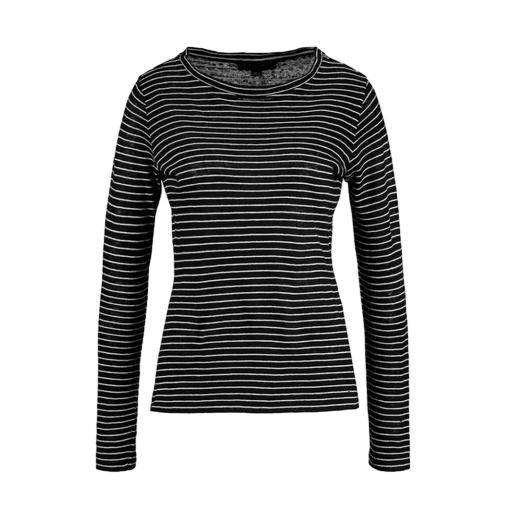
black striped long-sleeve t-shirt, black women's stripe t, black women's striped t-shirt, white background